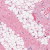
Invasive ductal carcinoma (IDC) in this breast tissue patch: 0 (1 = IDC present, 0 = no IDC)